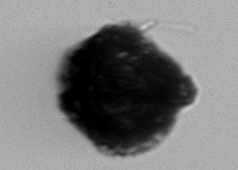
Label: Gonyaulax